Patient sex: M
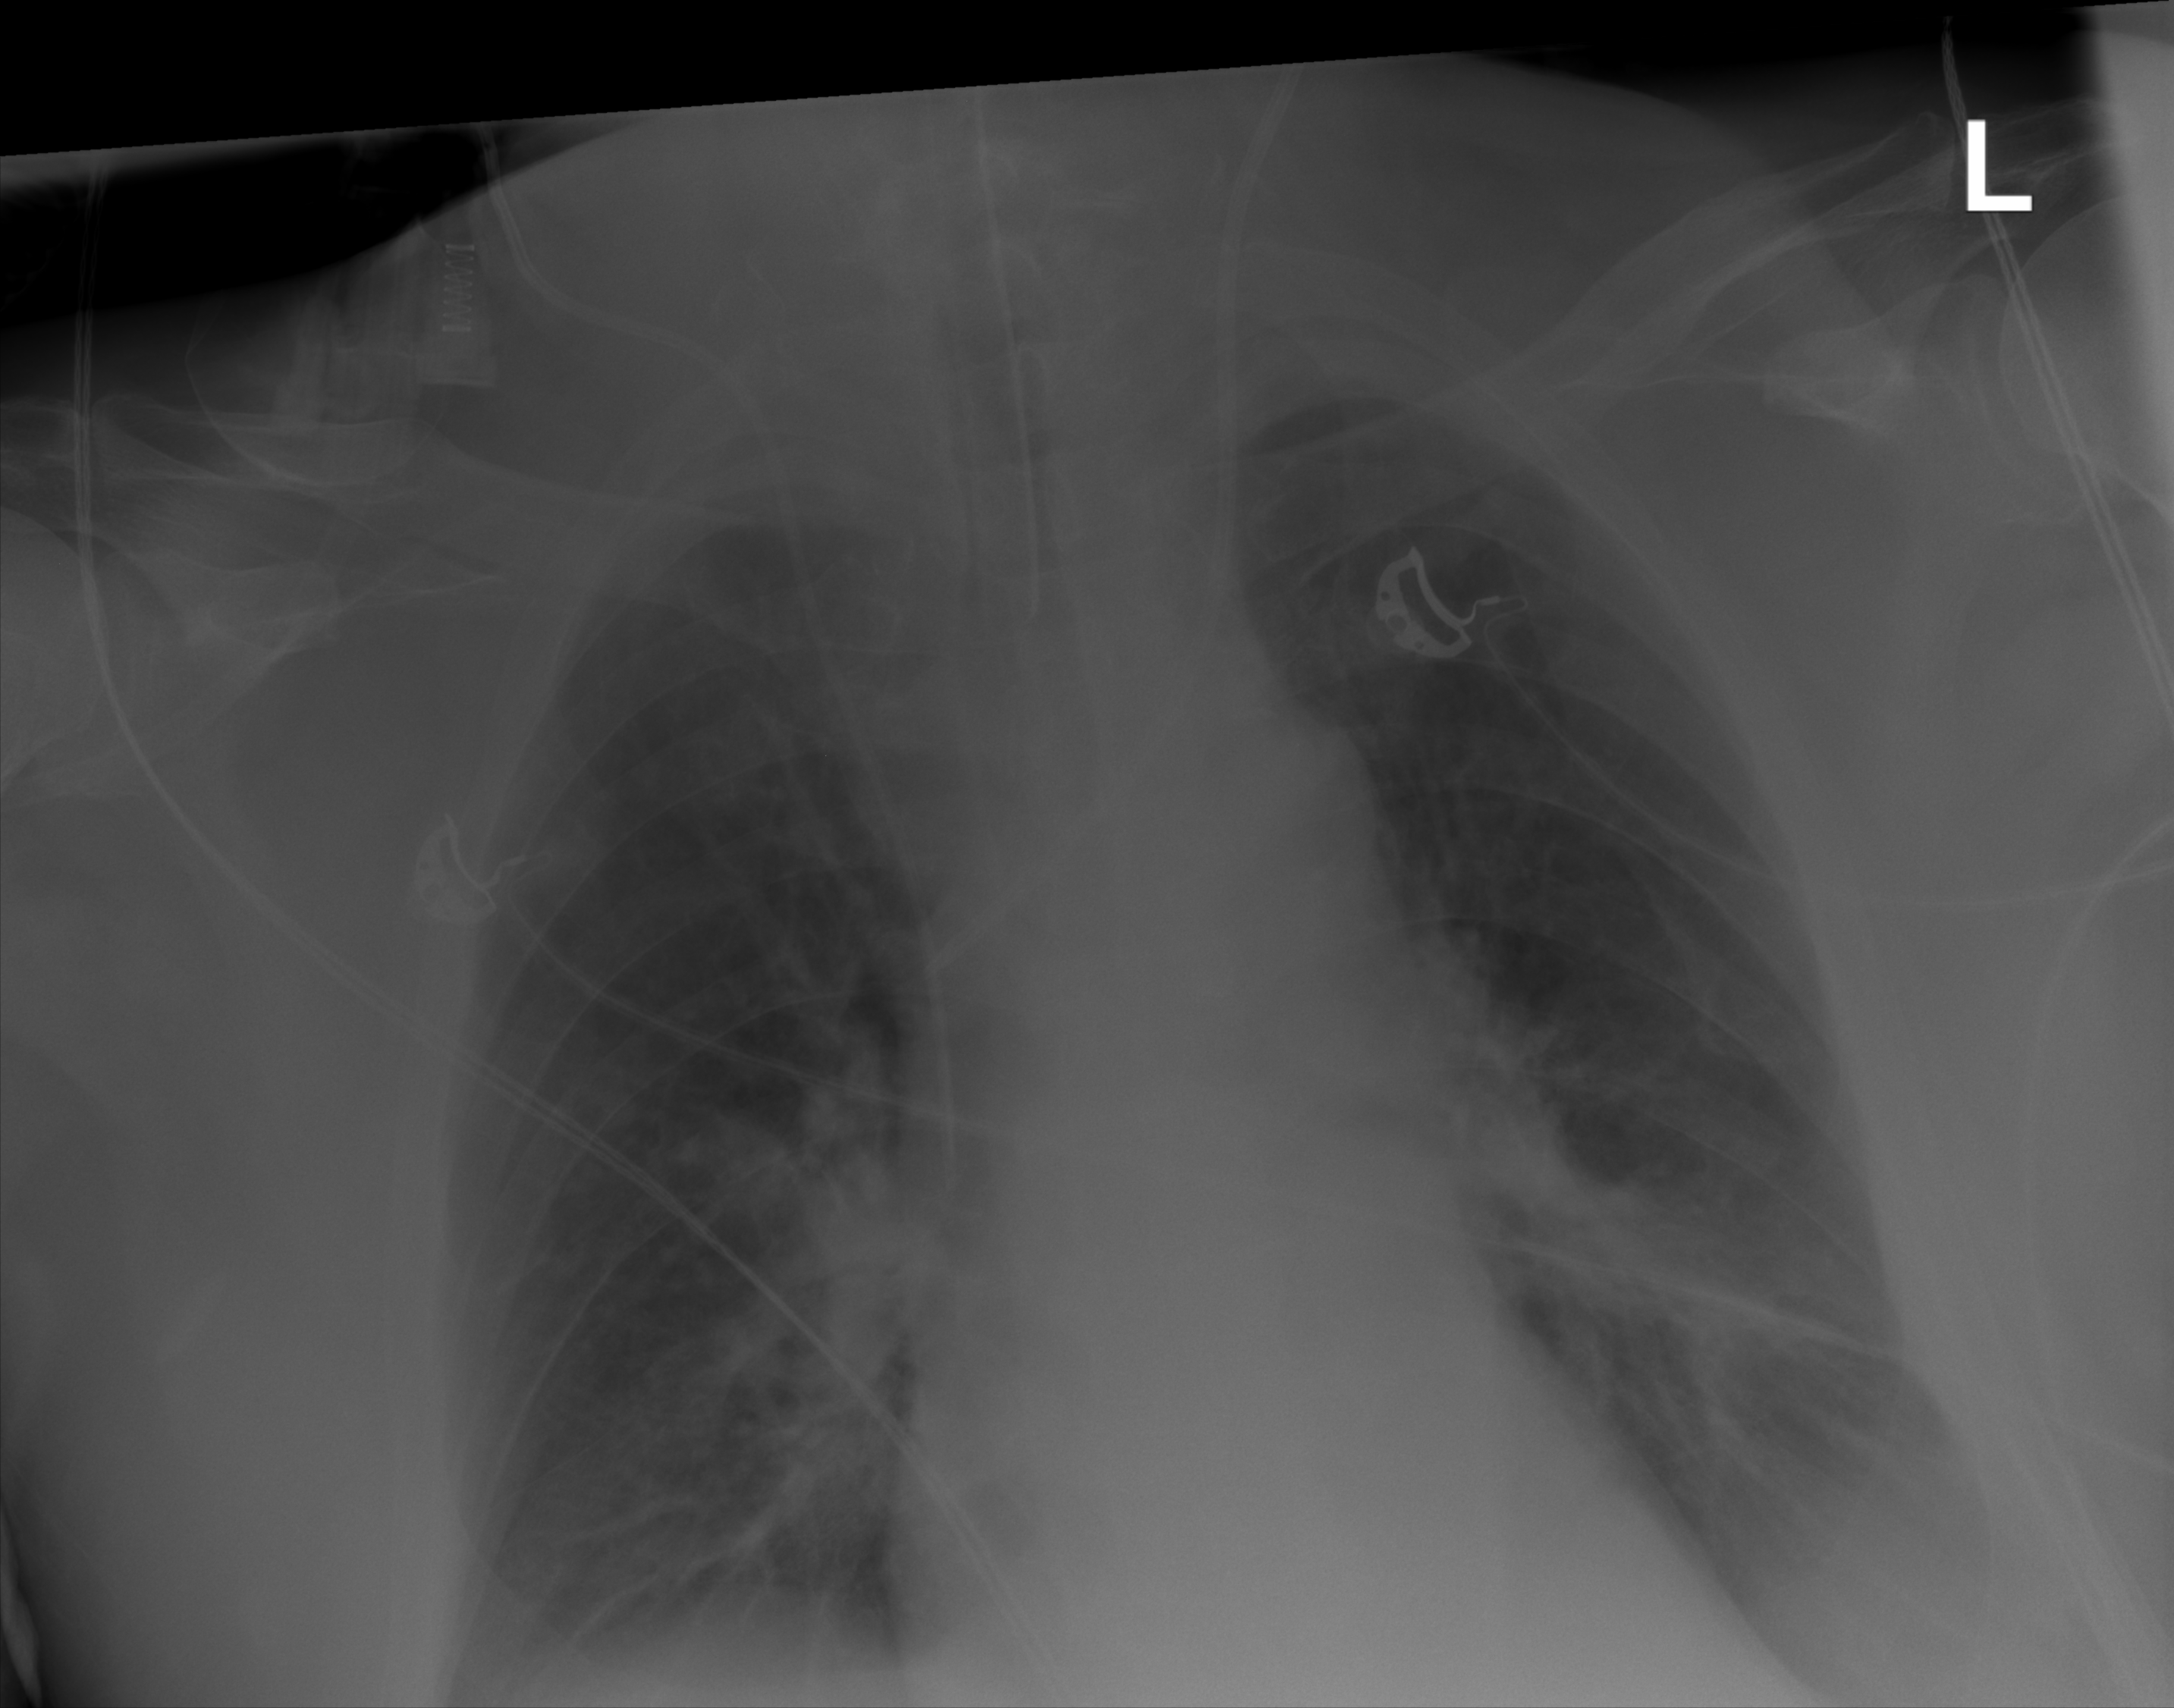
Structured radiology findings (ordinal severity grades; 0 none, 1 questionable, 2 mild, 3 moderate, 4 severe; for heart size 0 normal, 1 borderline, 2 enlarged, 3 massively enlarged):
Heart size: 2
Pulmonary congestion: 1
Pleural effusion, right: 2
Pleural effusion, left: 2
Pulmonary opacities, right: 2
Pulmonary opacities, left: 2
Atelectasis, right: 2
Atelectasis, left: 2